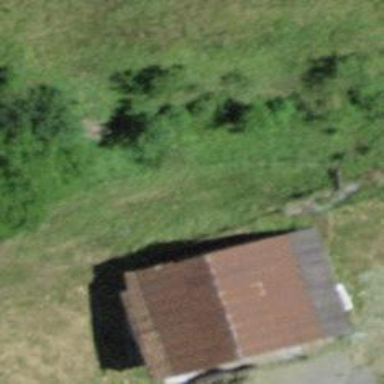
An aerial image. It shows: Barn.